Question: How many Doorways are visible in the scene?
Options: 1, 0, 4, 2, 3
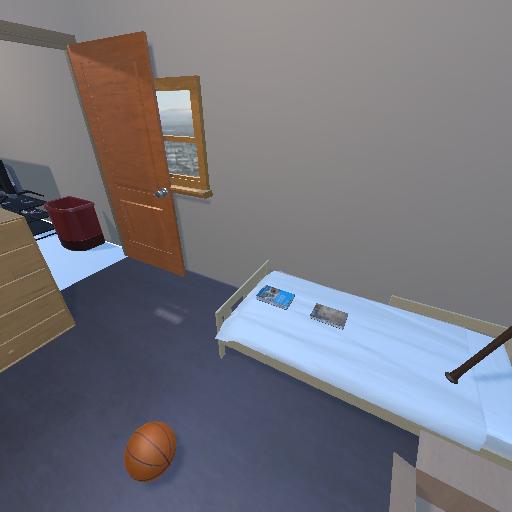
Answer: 1